Field crop: tomato
Growth stage: 1
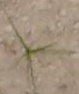
Species: cyperus